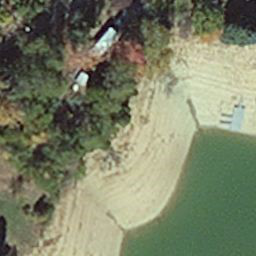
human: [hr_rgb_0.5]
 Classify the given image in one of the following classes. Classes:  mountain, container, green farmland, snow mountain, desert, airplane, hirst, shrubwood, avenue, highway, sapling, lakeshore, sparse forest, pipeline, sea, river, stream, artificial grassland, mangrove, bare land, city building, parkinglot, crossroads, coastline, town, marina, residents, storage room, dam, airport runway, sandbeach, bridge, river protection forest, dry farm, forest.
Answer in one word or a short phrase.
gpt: hirst